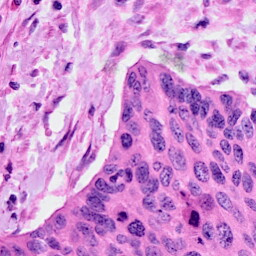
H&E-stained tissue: Cervix